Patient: sex M, age 69
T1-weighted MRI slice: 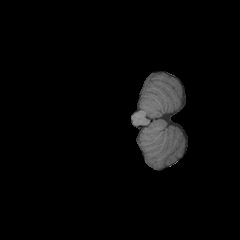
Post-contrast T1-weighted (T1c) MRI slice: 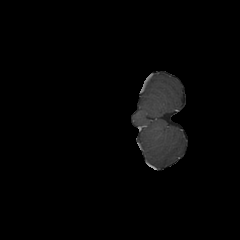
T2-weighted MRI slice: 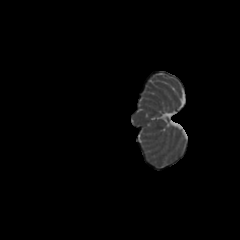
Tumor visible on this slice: no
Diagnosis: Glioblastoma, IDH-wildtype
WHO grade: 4